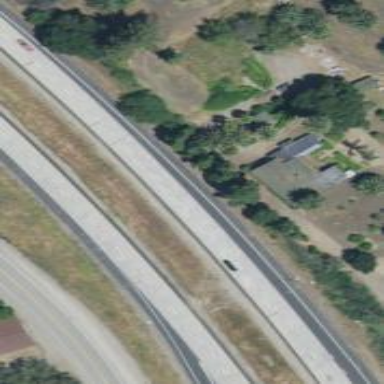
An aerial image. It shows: Motorway.